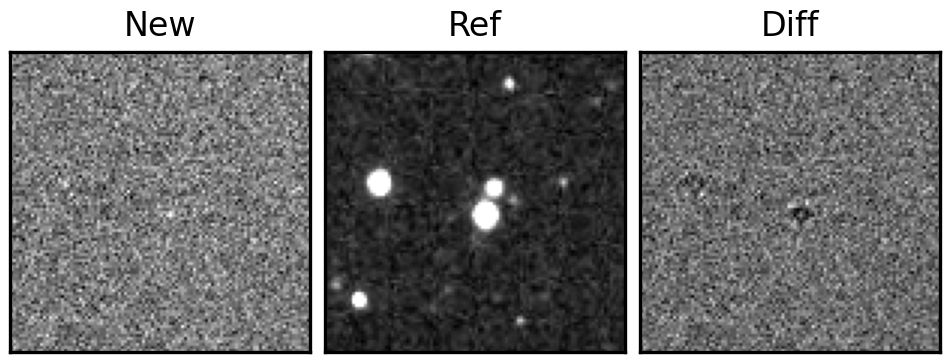
Label: bogus